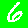
Digit: 6